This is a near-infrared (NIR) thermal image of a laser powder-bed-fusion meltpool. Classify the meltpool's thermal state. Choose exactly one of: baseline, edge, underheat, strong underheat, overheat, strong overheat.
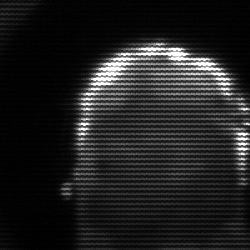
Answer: baseline